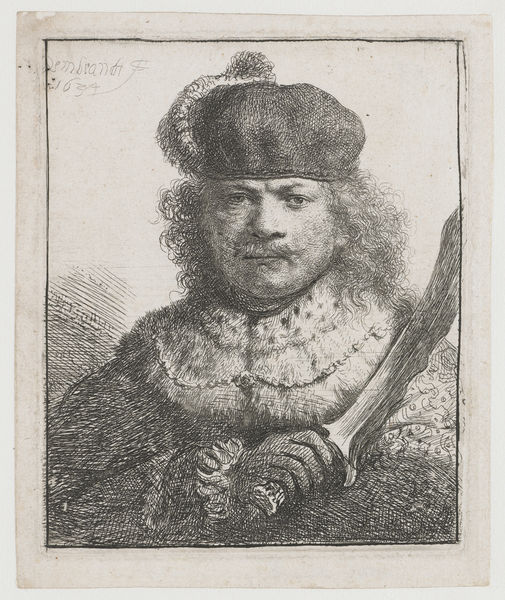
Titel: Zelfportret met geheven zwaard
Künstler: Rembrandt Harmensz. van Rijn
Standort: Amsterdam
Institution: Rijksmuseum
Schlagwörter: hand, mann, rubens, weiß, handschuh, hut, nase, schwarz, skizze, zeichnung, bart, mütze, gesicht, hermelin, kragen, pelz, rembrandt, ärmel, herr, portrait, porträt, gewand, haare, pose, locken, man, kette, klinge, druck, schwarzweiss, radierung, stich, schwert, säbel, soldat, chwarz, oberlippenbart, gewellt, rembrand, selbstbildniss, raphael, 1634, rembrndt